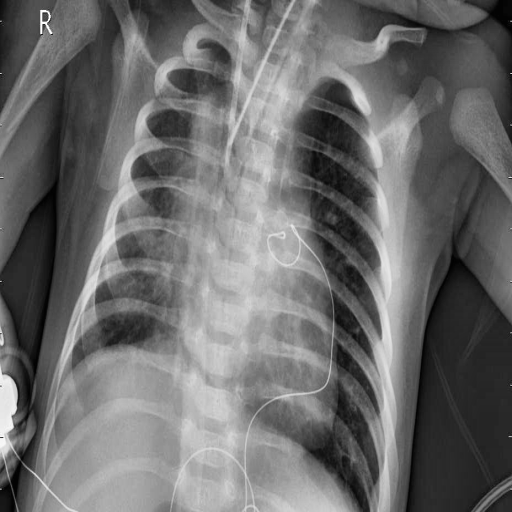
Finding: PNEUMONIA